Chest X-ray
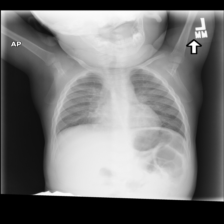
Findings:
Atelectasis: negative
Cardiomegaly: negative
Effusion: negative
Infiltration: negative
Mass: negative
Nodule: negative
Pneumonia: negative
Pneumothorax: negative
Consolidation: negative
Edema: negative
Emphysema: negative
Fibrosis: negative
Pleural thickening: negative
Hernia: negative